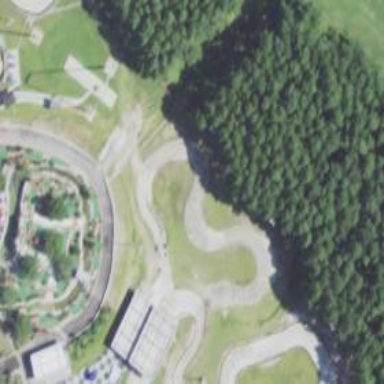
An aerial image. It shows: Raceway for motor sports.